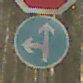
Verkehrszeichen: VorgeschriebeneFahrtrichtungGeradeausOderLinks
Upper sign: Stop
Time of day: MorningAfternoon
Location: Outdoor (Nature)
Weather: Overcast
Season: Winter
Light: Natural